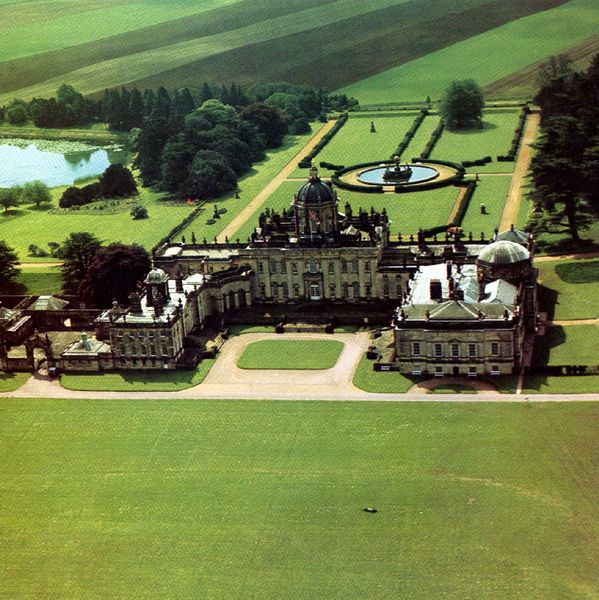
Titel: Castle Howard, North Yorkshire
Künstler: John Vanbrugh
Standort: Malton (EU - GB - Yorkshire)
Schlagwörter: flügel, bäume, see, teich, parkanlage, schloss, barock, brunnen, fotografie, zweiflügelanlage, asymmetrisch